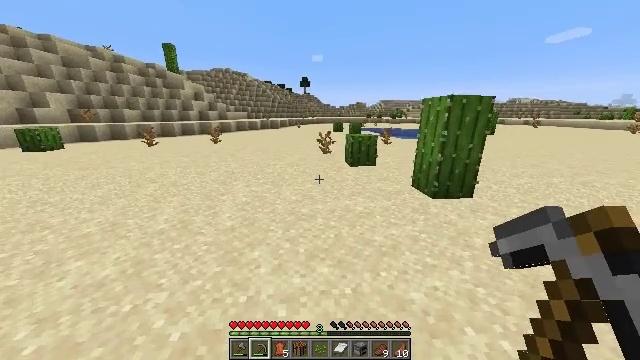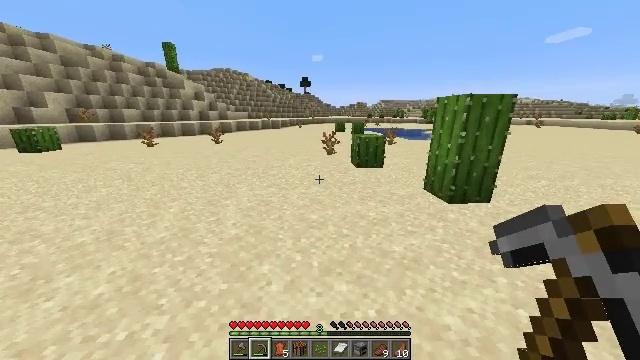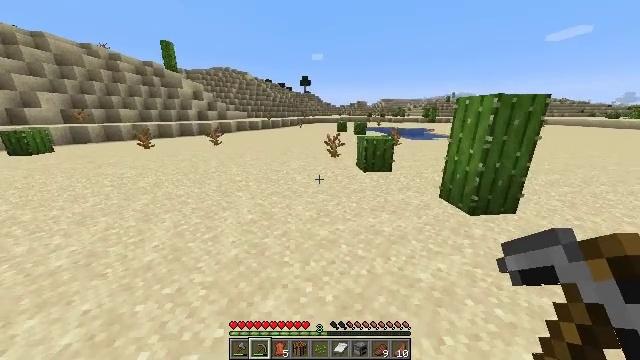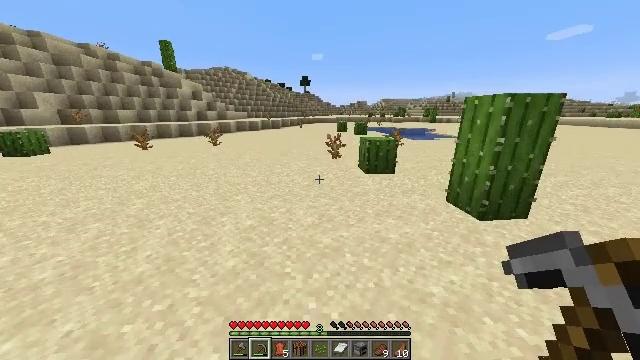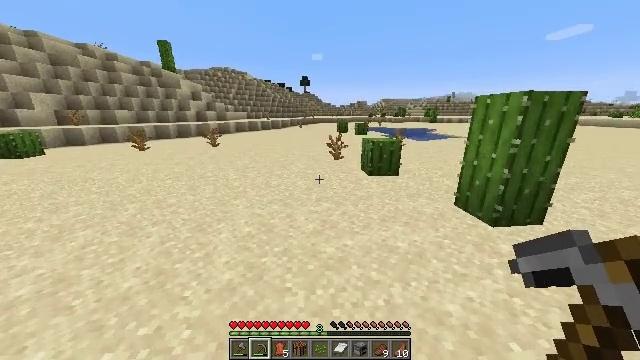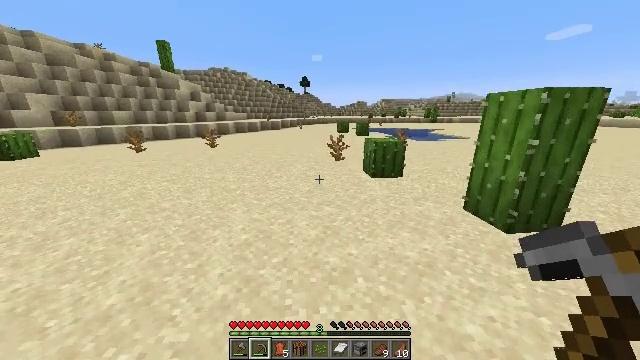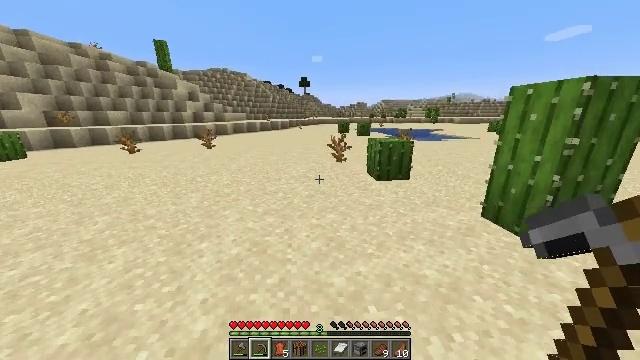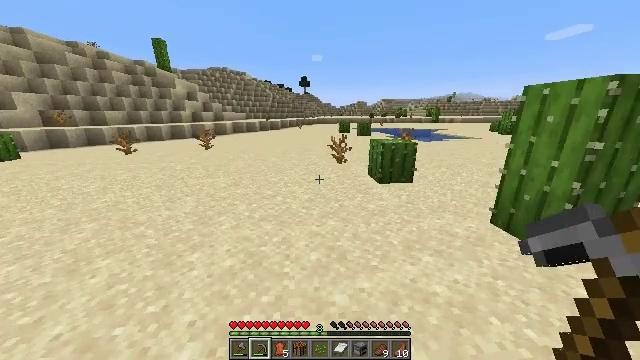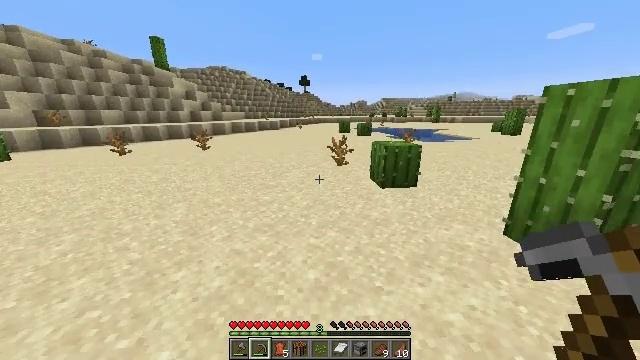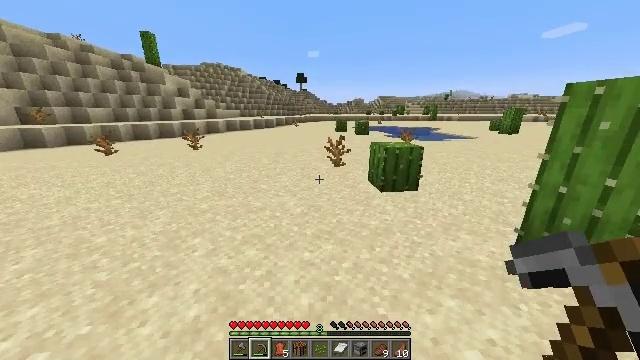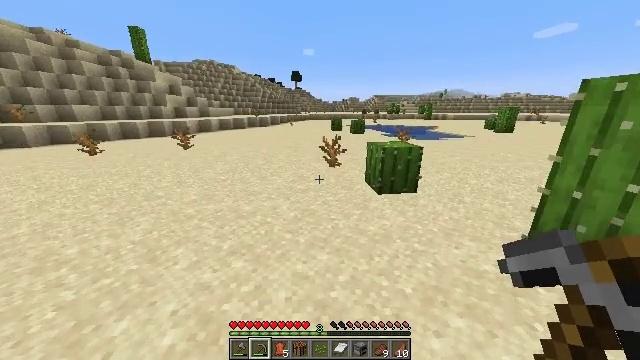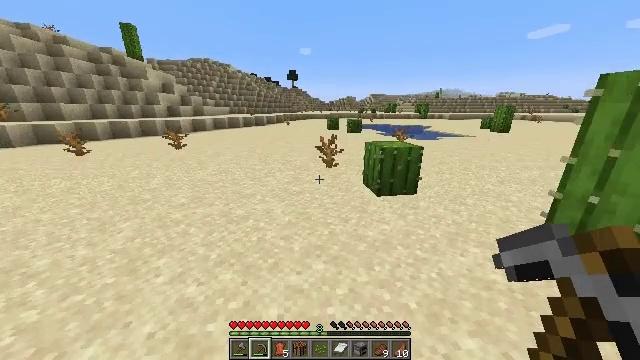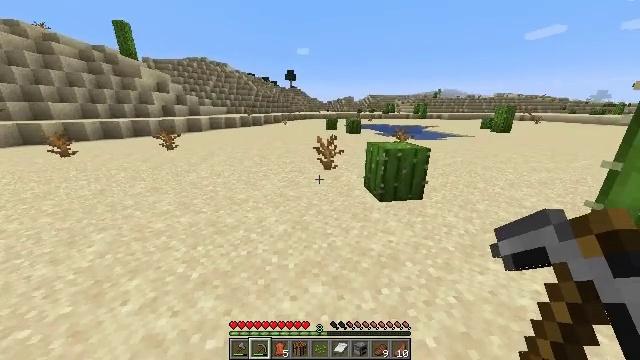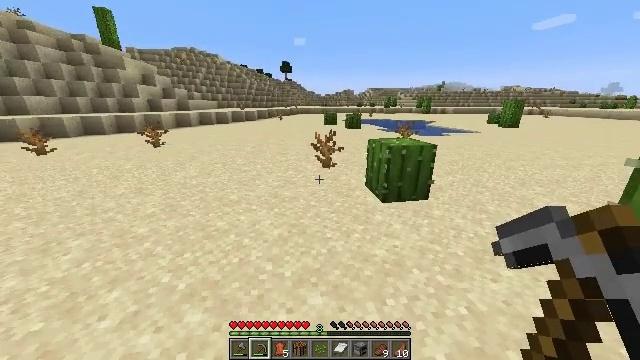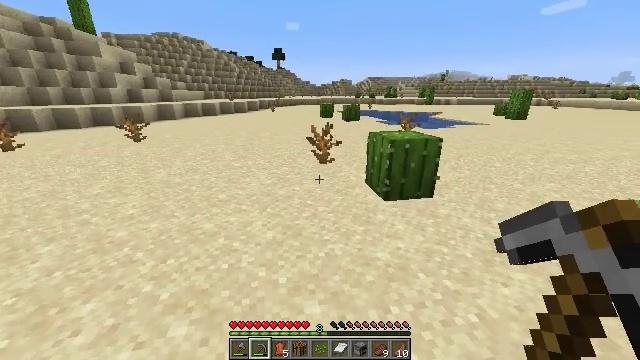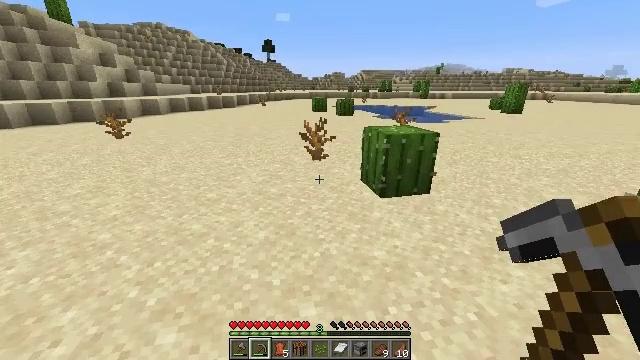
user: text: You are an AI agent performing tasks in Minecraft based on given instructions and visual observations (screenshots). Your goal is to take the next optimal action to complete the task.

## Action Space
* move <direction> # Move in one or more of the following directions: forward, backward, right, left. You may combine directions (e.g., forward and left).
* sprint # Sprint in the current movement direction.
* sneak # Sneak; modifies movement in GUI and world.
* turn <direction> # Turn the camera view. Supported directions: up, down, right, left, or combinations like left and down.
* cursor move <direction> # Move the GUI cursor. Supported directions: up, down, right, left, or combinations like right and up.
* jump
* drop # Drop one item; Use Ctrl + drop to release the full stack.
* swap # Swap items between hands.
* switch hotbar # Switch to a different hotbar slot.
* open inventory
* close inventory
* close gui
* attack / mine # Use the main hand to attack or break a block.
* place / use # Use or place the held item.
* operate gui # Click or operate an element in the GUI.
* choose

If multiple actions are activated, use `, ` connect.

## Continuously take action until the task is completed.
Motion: motion action
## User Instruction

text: Break the cactus block.
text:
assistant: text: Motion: move forward, sprint
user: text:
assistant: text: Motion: move forward
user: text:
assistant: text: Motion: move forward
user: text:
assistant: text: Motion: move forward
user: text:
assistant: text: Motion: move forward
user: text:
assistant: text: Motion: move forward
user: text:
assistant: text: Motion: move forward
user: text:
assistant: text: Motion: move forward
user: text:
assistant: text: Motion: move forward
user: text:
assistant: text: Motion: move forward, turn right
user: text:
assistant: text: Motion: move forward
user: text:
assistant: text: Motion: no_op
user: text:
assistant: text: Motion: no_op
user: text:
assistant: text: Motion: turn right
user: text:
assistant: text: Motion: turn right
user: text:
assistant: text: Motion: no_op
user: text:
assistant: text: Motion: no_op
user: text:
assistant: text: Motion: no_op
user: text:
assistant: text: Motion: attack / mine
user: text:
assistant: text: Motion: attack / mine
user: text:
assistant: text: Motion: attack / mine
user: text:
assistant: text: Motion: turn left
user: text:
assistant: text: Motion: no_op
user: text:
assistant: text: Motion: move forward
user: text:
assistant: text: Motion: move forward
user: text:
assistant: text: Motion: move forward
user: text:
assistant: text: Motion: move forward
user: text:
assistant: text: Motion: move forward
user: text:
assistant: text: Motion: move forward
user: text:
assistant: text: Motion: move forward